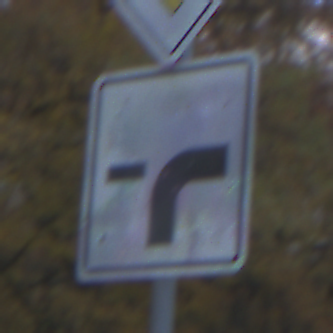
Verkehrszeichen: VerlaufVorfahrtsstrasse9
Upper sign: Vorfahrtsstrasse
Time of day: SunriseSunset
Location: Outdoor (Nature)
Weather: PartlyCloudy
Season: Autumn
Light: Natural